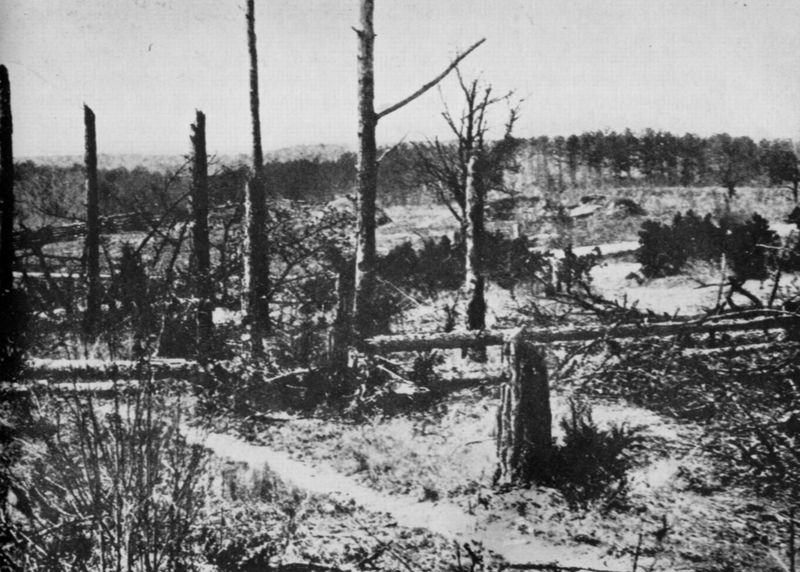
Titel: Schlachtfeld der Wilderniss
Künstler: Mathew B. Brady
Schlagwörter: baum, dunkel, feuer, gewitter, himmel, laub, schatten, weiß, baumstämme, bäume, landschaft, menschen, äste, grau, hell, holz, licht, schwarz, gras, weg, wiese, tod, trauer, ast, baumstamm, gräser, halme, horizont, hügel, natur, stamm, zweige, büsche, pfad, sonne, sträucher, wege, wald, liegen, reisig, öde, kahl, brand, krieg, sturm, stämme, unglück, zerstörung, melancholie, foto, fotografie, photographie, stümpfe, verbrannt, vernichtung, zweig, lichtung, schwarz-weiss, photo, skelett, unterholz, abholzung, rodung, geäst, rinde, zerstört, licht schatten, gestrüpp, abgebrannt, stumpf, danach, aufnahme, baumstumpf, verwüstung, baumstümpfe, skelette, umgekippt, abgestorben, abgebrochen, waldsterben, baumsterben, abgeholzt, abraum, rohdung, verkohlt, verwüstet, baumstump, foto schwarz weiss, ckelette, baumleichen, auslöschung, brandrodung